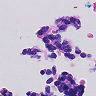
Metastatic tissue present: no